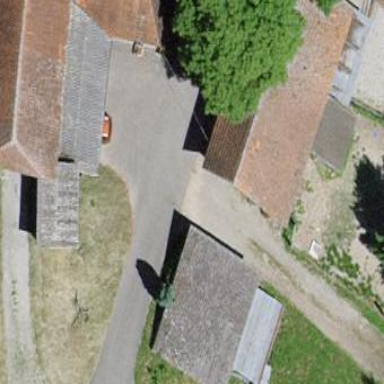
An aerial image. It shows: Garage.